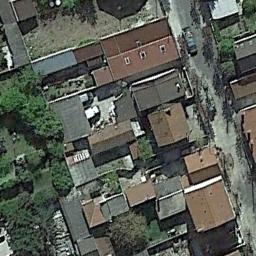
Label: residential